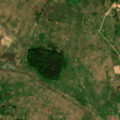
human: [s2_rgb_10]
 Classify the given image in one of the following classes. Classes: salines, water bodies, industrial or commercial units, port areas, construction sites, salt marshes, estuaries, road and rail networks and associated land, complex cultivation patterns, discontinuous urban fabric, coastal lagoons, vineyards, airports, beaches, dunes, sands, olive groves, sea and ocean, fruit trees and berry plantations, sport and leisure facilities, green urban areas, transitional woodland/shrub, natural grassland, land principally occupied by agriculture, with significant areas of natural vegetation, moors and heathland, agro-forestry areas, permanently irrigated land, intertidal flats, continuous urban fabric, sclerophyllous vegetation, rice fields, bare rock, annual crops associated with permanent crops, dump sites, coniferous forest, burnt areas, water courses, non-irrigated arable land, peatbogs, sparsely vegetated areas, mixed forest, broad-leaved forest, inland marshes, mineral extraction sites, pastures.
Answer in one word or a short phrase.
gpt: pastures, complex cultivation patterns, mixed forest, transitional woodland/shrub